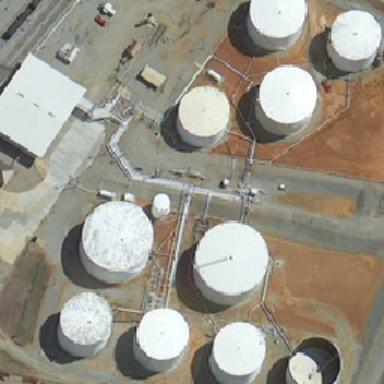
There are several white columnar tanks in the two pieces of land .